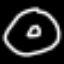
Label: donut